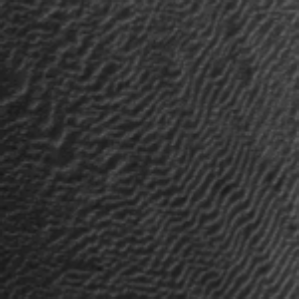
Label: frost